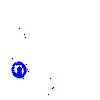
Particle: electron